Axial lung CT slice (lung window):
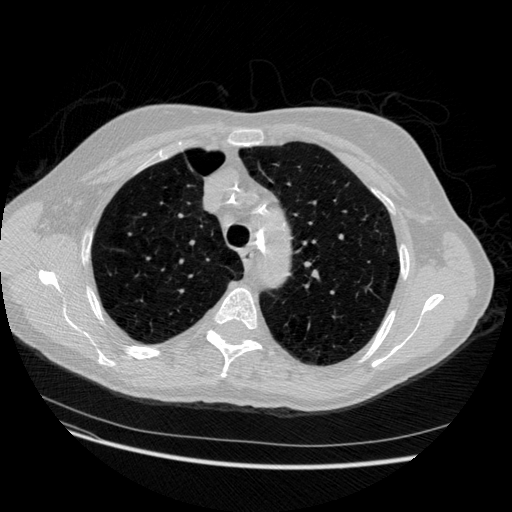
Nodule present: no